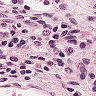
Metastatic tissue present: no